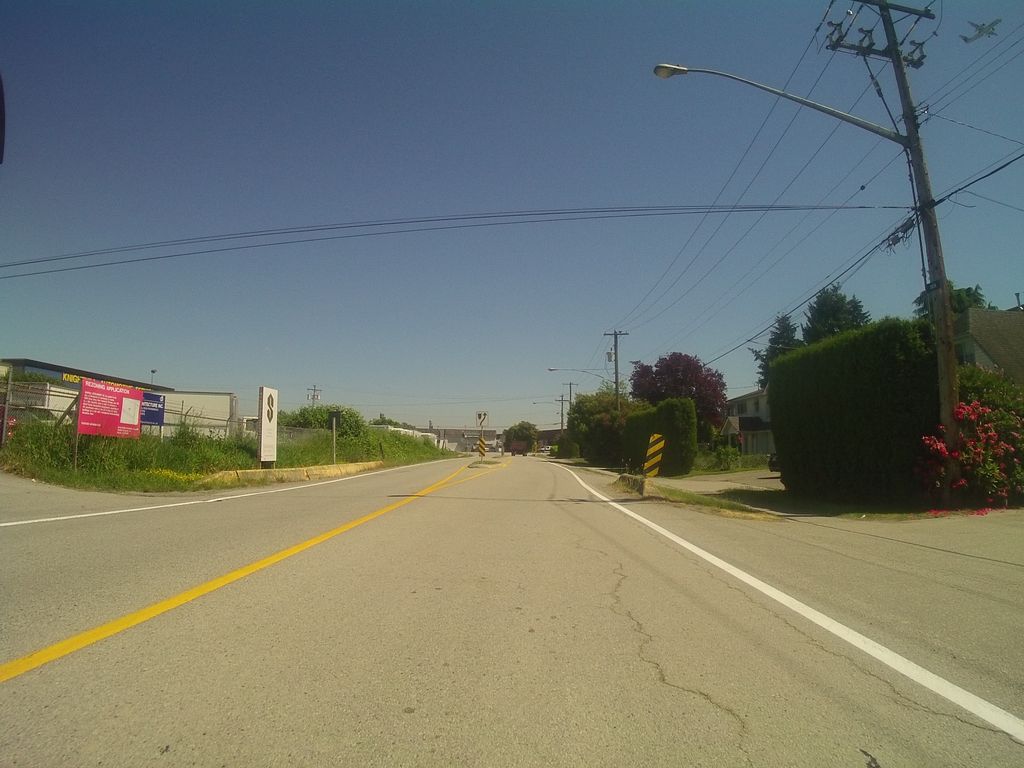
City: vancouver